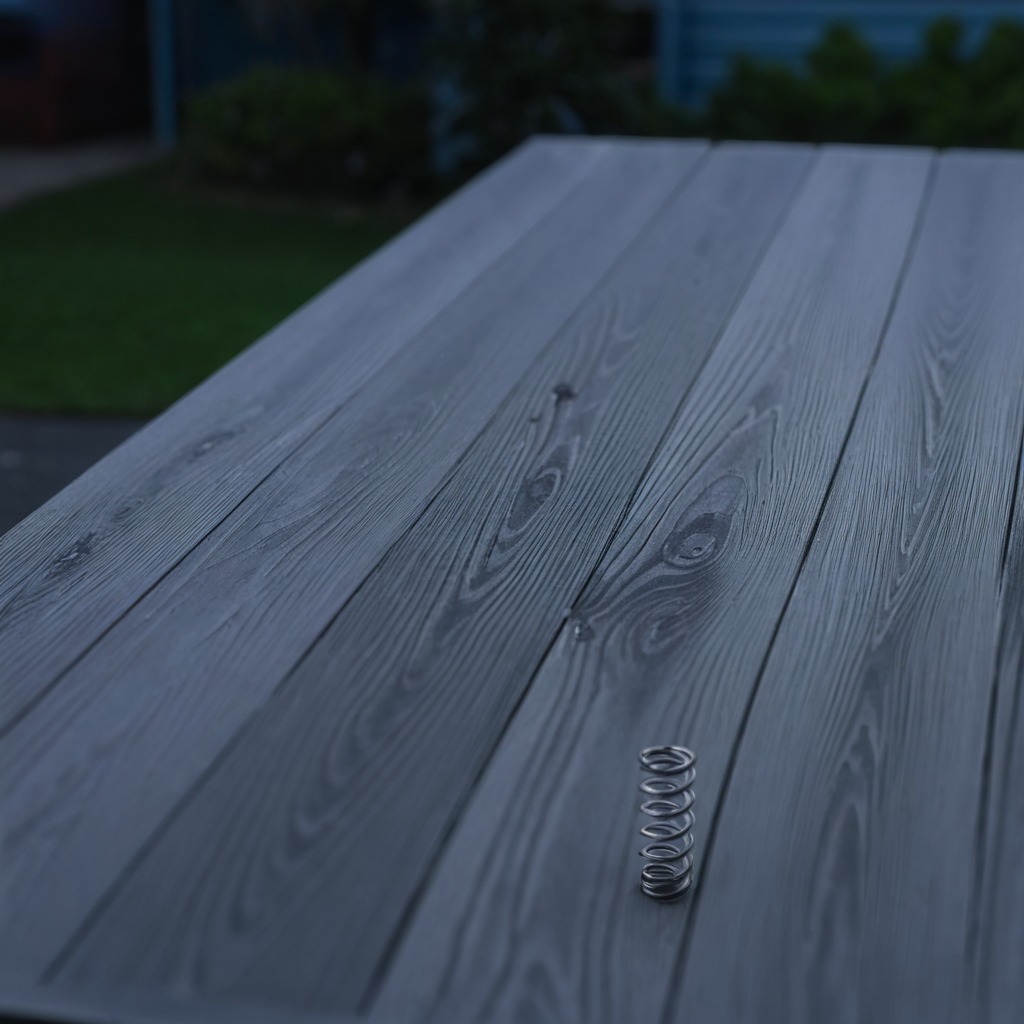
A coiled metal spring lies on the table.